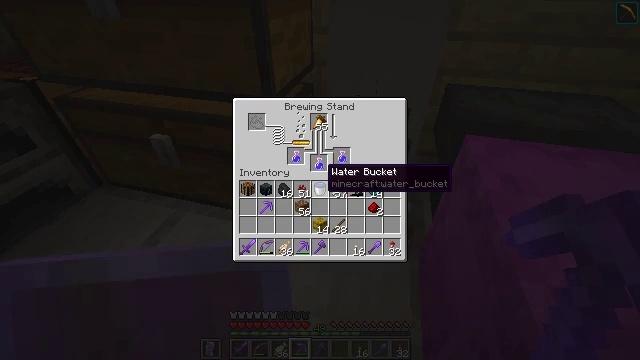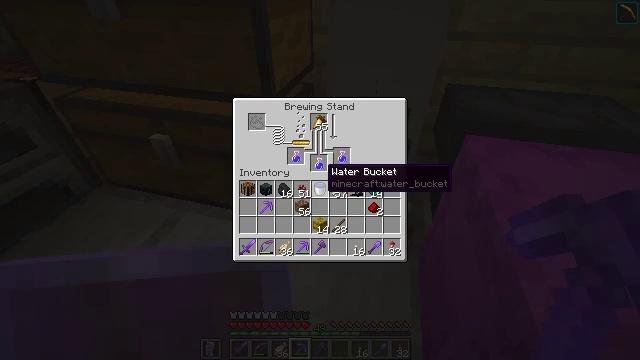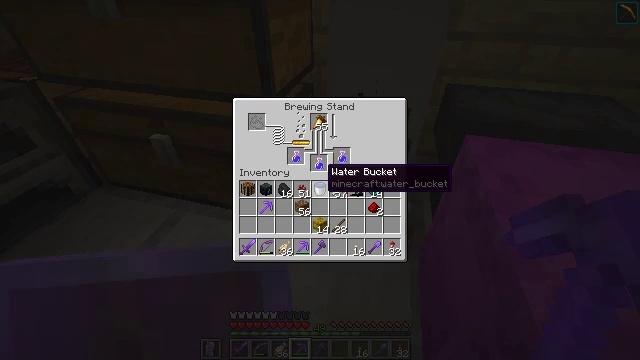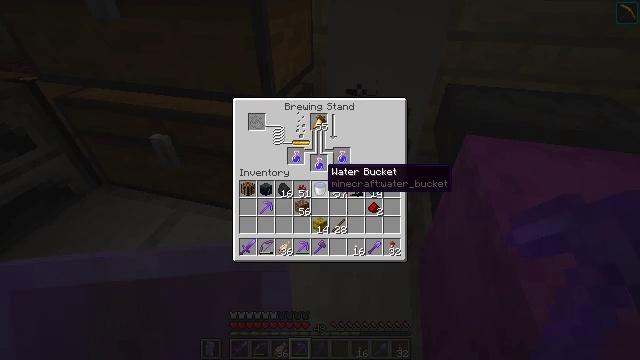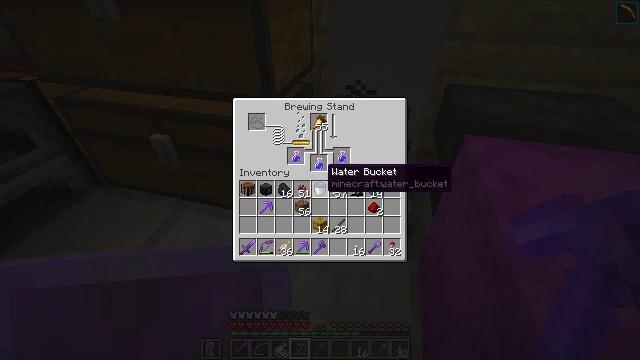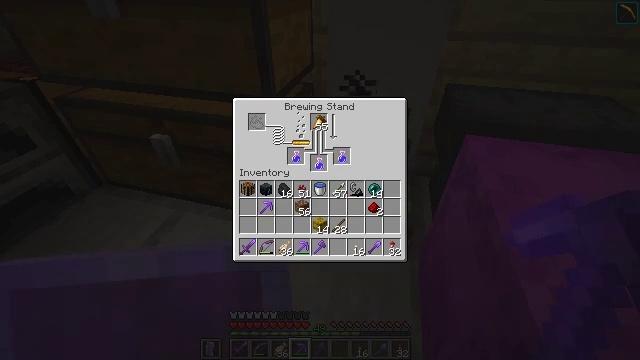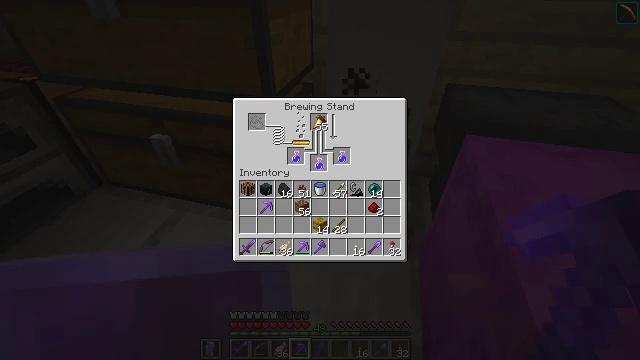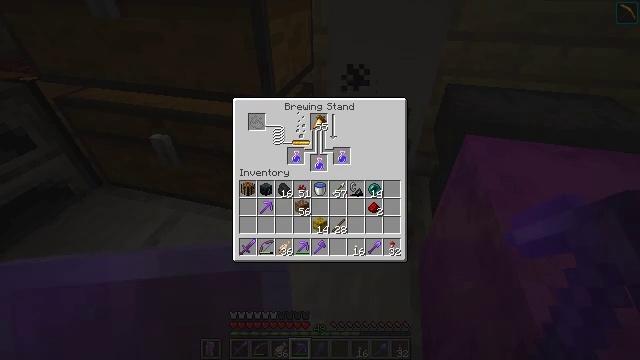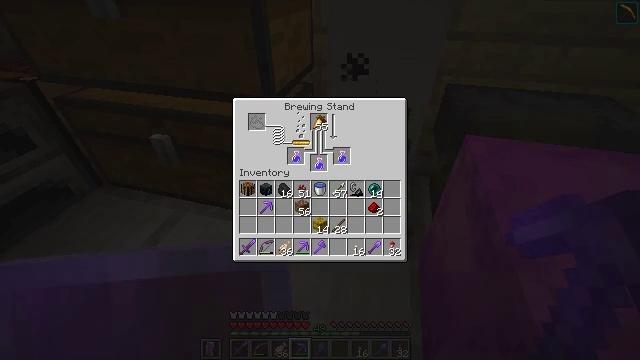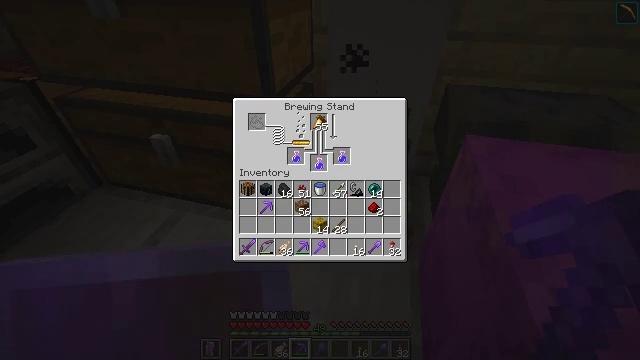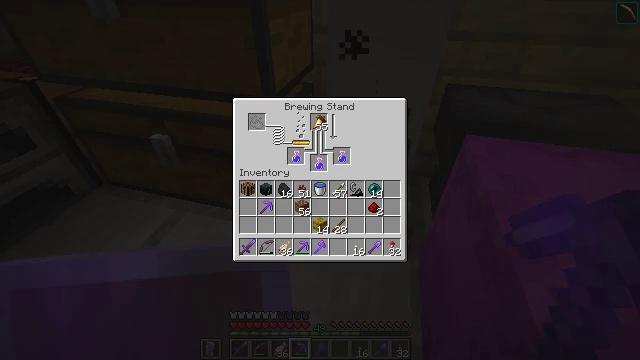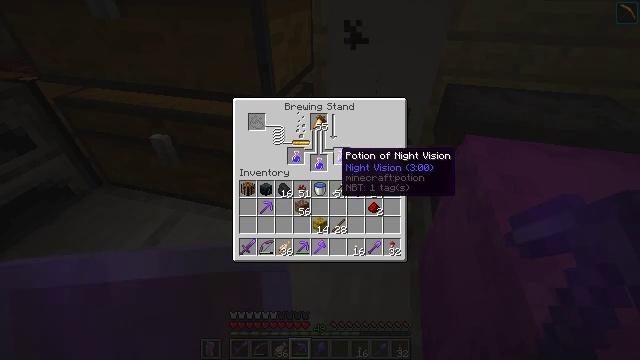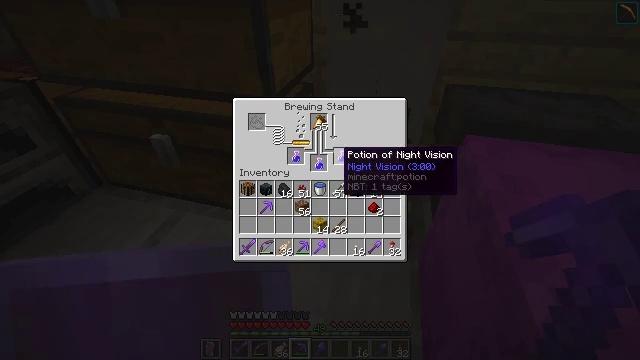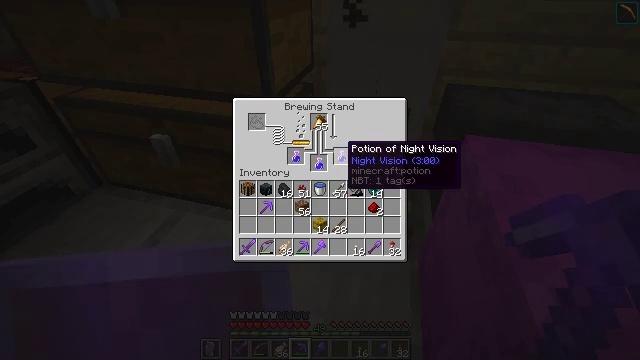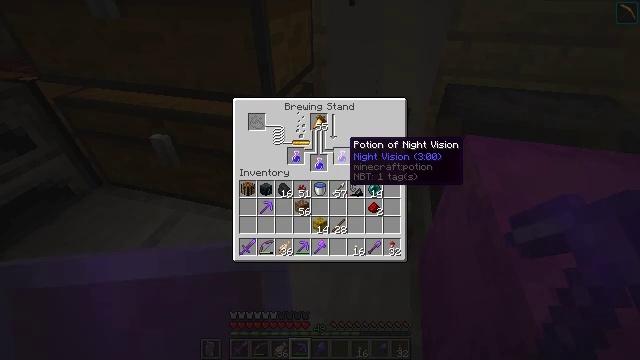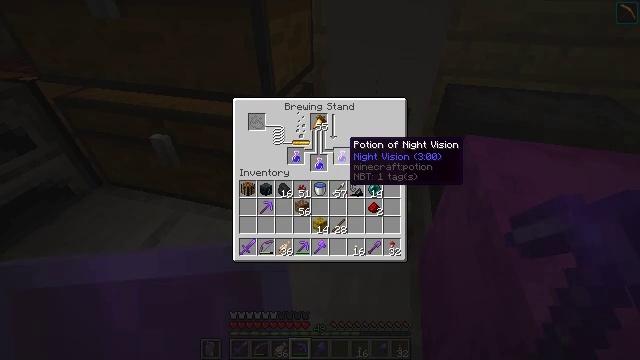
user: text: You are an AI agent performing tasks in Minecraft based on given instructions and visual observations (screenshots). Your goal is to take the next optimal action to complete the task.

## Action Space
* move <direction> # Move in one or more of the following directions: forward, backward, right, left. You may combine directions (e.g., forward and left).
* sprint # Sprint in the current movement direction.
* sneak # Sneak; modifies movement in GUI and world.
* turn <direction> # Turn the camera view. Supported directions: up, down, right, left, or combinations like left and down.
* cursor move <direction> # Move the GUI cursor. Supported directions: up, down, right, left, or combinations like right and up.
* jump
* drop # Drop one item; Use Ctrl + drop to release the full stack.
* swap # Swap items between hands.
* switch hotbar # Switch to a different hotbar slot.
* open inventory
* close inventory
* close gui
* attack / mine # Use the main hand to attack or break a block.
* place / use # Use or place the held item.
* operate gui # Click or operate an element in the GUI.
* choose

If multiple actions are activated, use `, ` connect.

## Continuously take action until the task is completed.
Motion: motion action
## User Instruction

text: Use the crafting interface to make blaze powder from blaze rods.
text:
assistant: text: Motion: no_op
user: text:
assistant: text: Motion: no_op
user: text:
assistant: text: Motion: no_op
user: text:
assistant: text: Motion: no_op
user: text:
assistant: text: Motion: no_op
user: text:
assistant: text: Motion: cursor move up
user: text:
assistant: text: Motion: no_op
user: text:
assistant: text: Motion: no_op
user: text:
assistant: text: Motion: no_op
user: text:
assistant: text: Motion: no_op
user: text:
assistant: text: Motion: no_op
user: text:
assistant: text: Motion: no_op
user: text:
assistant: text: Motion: no_op
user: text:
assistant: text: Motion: no_op
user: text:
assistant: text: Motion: no_op
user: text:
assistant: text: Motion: no_op
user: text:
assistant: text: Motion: no_op
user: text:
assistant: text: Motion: no_op
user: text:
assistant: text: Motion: no_op
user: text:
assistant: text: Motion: no_op
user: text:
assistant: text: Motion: no_op
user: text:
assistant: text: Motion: cursor move left and up
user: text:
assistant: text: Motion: sneak, cursor move left and up
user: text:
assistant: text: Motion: sneak
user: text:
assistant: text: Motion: sneak
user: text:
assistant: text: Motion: sneak
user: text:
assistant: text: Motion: sneak
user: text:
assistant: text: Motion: sneak
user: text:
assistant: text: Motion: sneak
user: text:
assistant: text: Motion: sneak